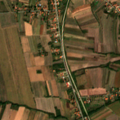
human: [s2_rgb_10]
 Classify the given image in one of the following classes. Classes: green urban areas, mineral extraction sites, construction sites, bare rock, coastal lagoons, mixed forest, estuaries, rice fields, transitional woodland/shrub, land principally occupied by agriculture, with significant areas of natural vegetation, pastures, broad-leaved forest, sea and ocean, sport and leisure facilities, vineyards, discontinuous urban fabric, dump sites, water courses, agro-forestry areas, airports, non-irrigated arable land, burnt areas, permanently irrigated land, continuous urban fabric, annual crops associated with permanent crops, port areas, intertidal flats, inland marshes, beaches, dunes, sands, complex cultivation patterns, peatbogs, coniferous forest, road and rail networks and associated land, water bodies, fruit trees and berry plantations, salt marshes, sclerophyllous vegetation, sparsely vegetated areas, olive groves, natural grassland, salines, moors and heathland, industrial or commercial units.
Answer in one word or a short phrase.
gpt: discontinuous urban fabric, non-irrigated arable land, complex cultivation patterns